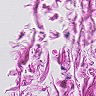
Metastatic tissue present: no